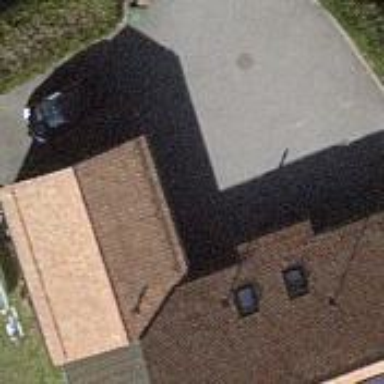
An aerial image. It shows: Garage.